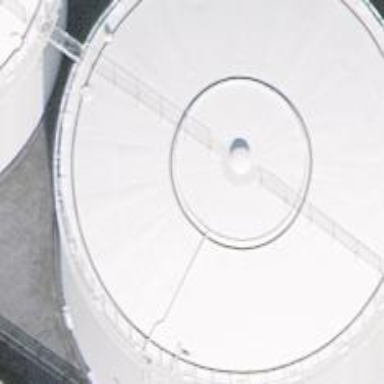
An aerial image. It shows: Building with storage tank.